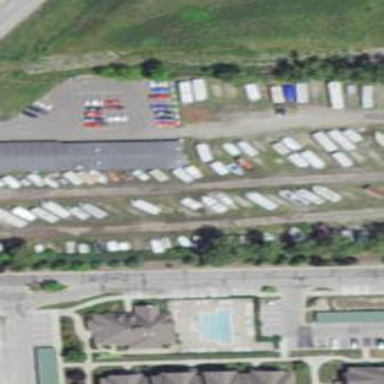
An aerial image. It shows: Boat storage facility.